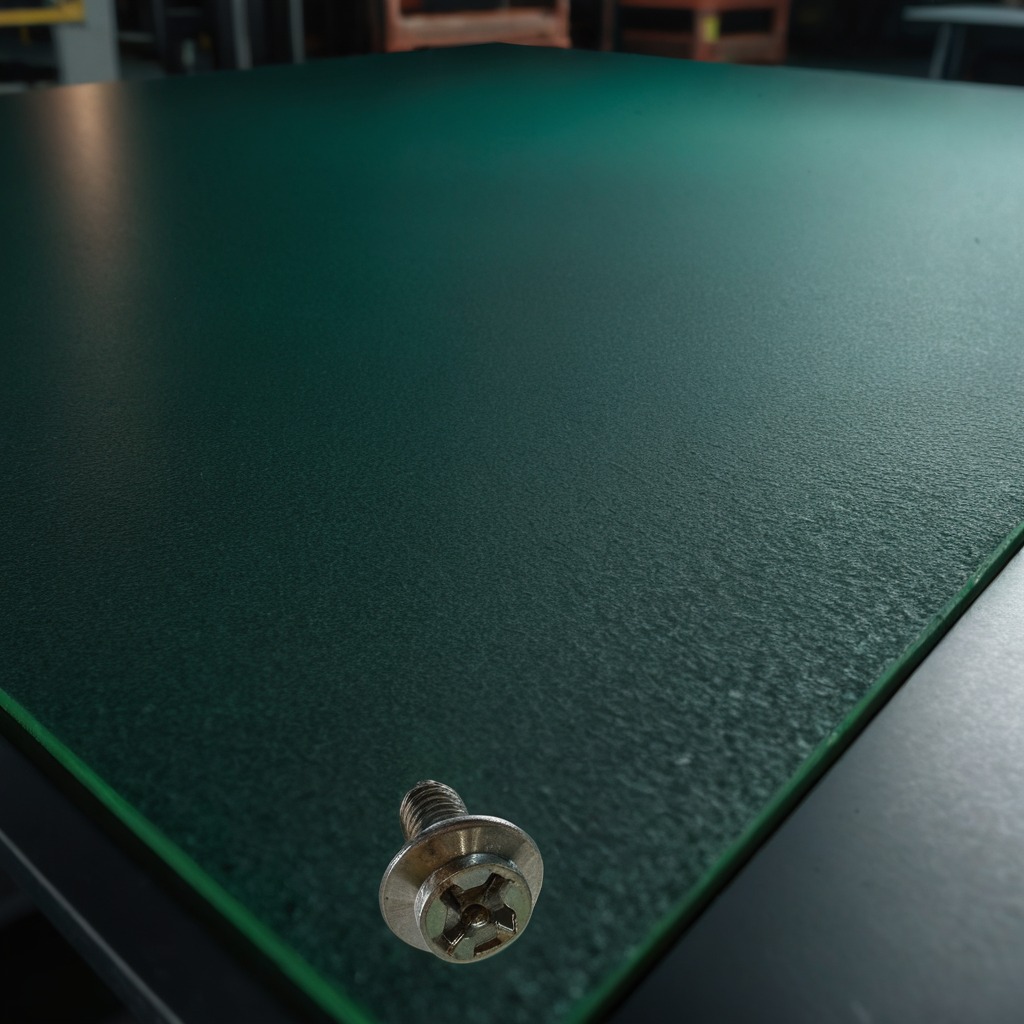
A metal screw lying on the clean granite tabletop